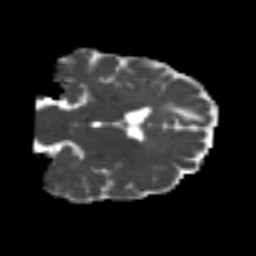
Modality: MD
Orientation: coronal
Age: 40
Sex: female
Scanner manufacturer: siemens
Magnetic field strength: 3 T
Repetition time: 4.987 s
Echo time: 0.0792 s